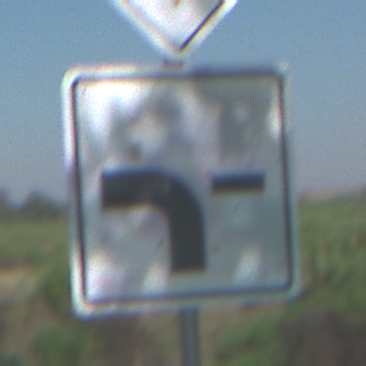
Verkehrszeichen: VerlaufVorfahrtsstrasse6
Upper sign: Vorfahrtsstrasse
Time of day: MorningAfternoon
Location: Outdoor (Special)
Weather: Clear
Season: NotSpecified
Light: Natural